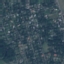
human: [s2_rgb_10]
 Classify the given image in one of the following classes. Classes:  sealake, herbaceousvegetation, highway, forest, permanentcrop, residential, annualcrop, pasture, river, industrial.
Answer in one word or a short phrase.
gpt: Residential